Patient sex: M
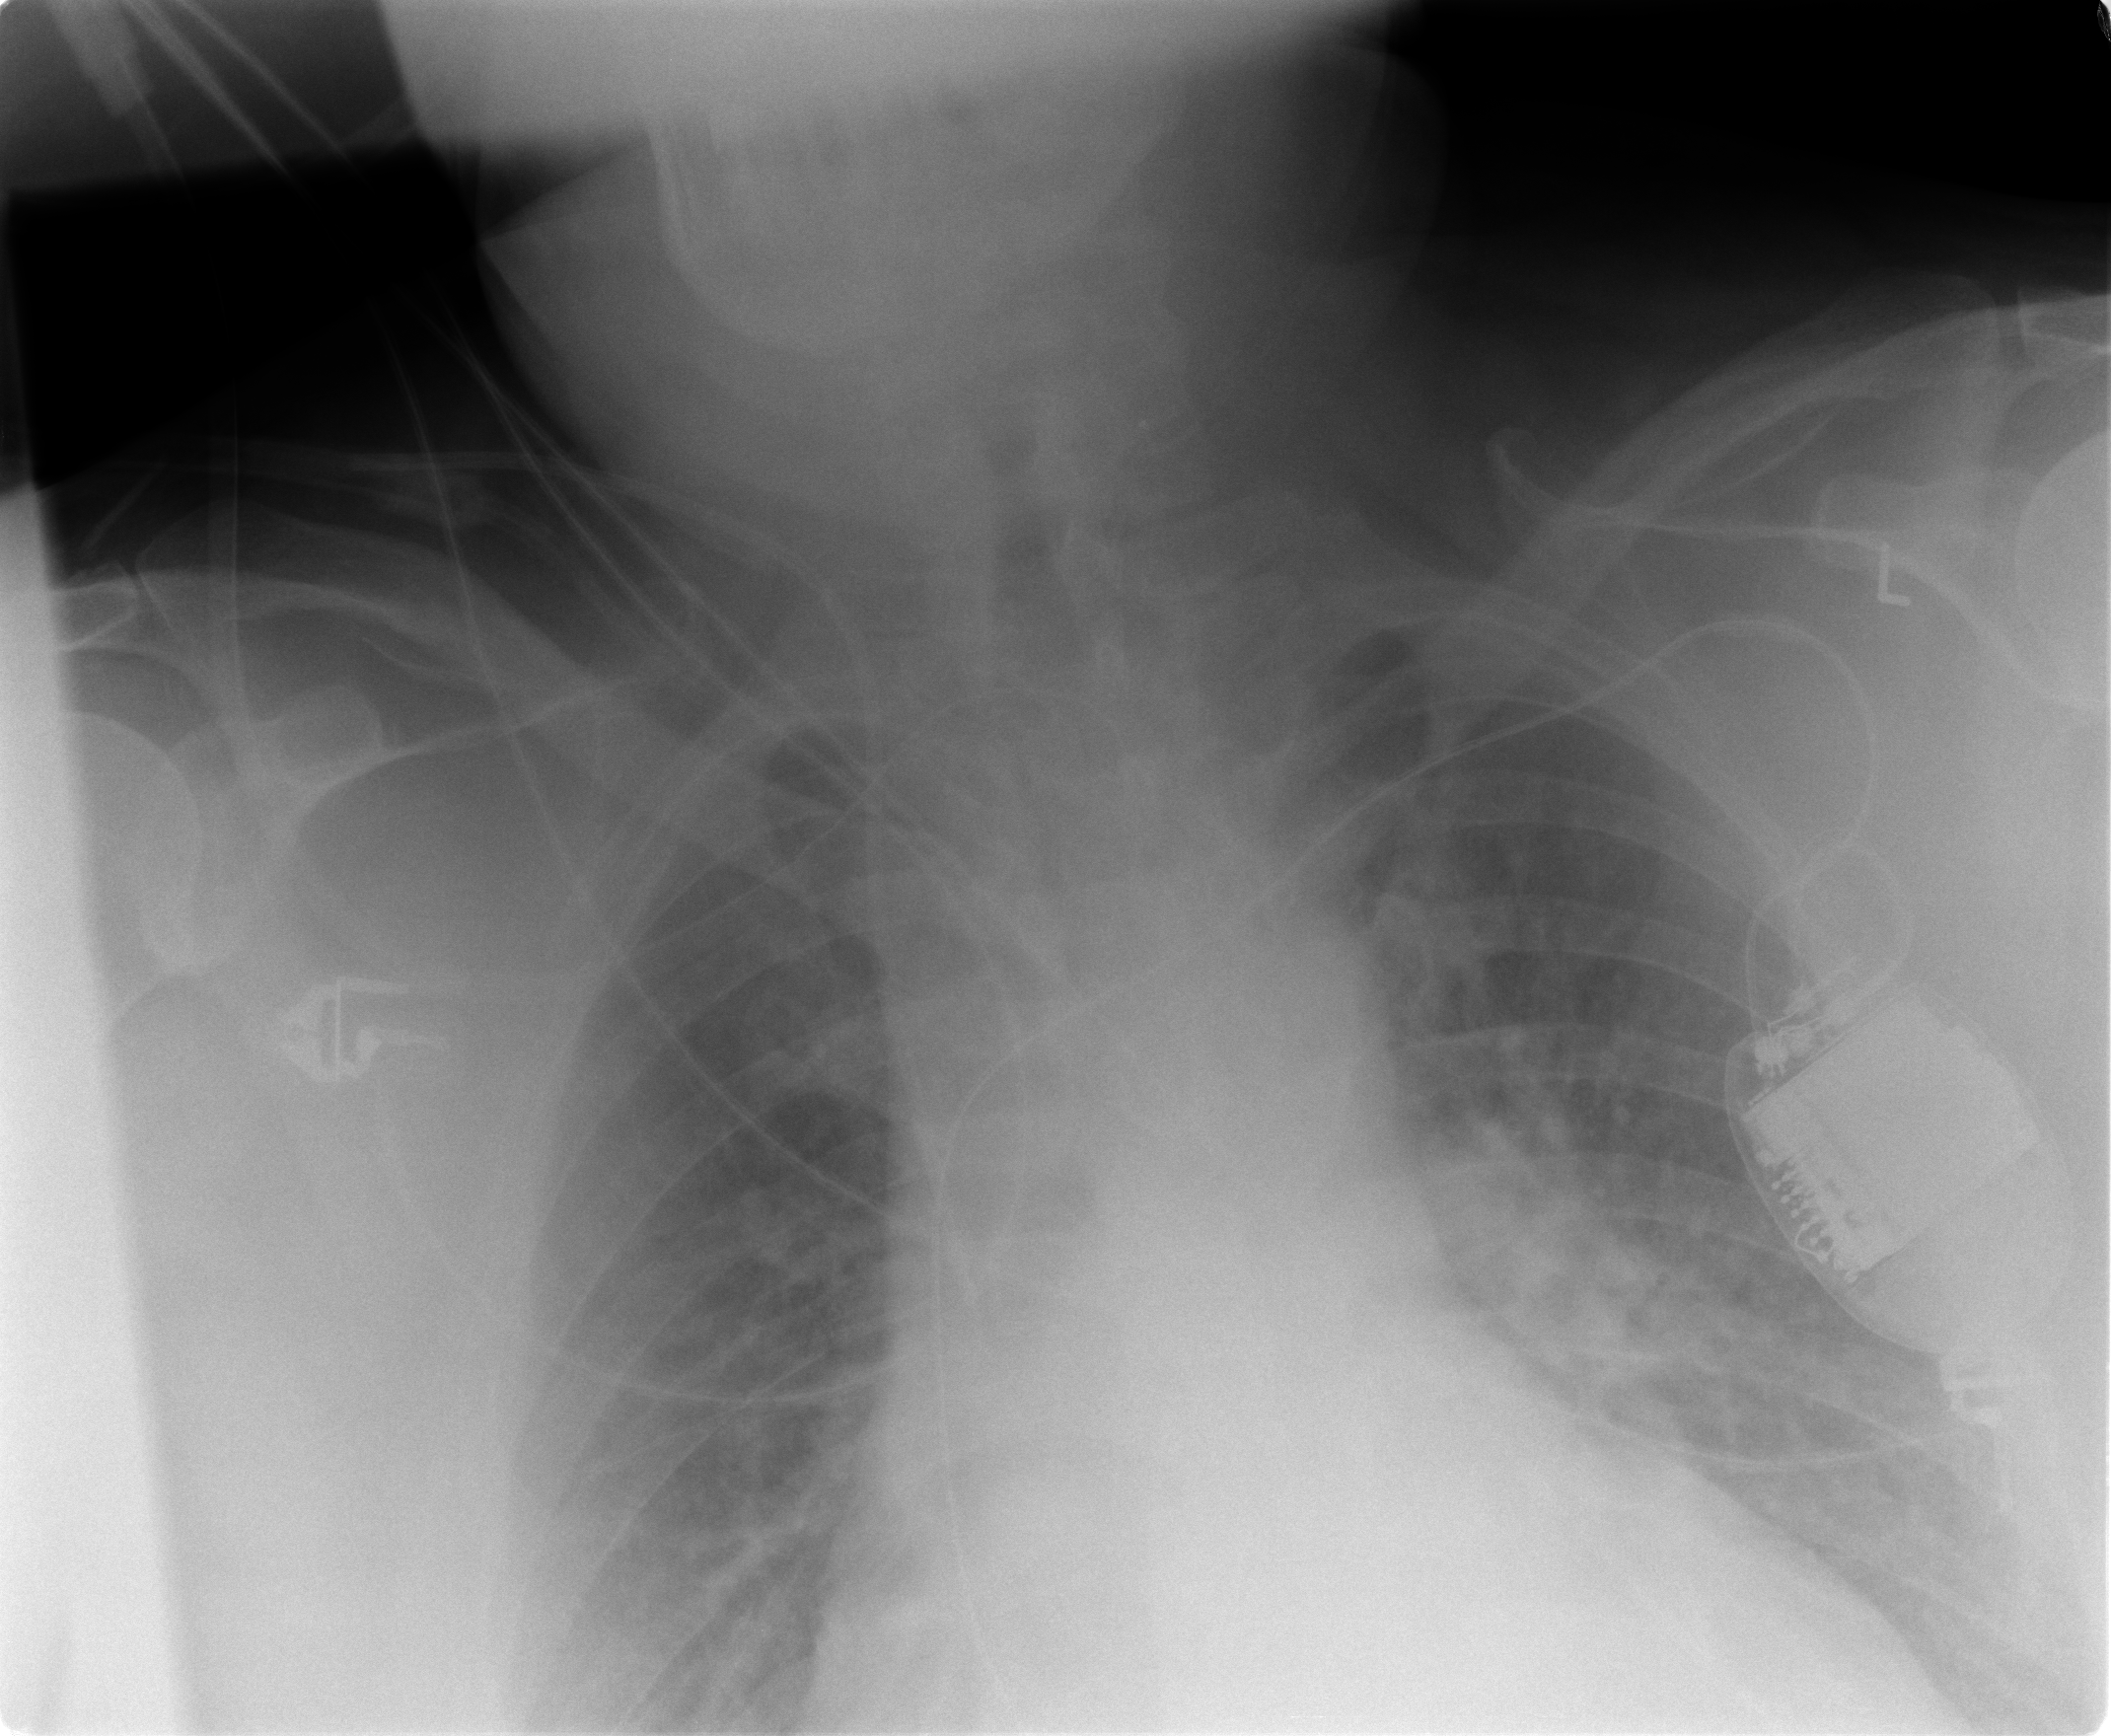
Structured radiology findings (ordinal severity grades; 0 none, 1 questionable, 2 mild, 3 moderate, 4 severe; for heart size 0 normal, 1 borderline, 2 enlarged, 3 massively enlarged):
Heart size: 2
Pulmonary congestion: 3
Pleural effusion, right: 2
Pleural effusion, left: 2
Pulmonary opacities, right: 2
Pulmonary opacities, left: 2
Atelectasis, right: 2
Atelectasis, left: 2